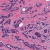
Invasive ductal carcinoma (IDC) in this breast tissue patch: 1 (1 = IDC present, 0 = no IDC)